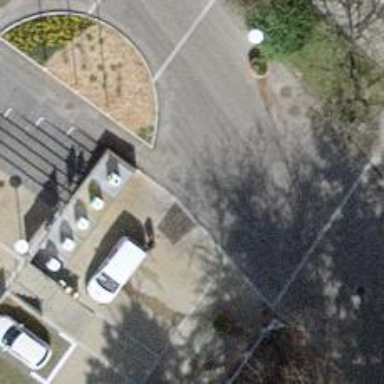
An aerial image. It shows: Sidewalk made of asphalt leading to platform for public transport.